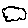
Label: cloud